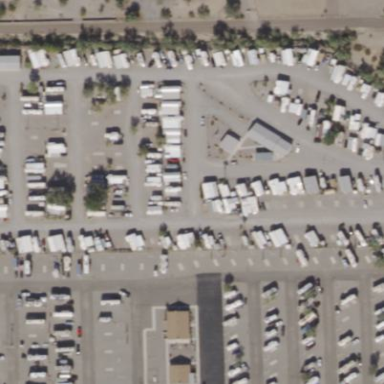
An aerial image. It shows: Caravan site with amenities for caravans such as sanitary dump station. Permanent camping is also available at the site.